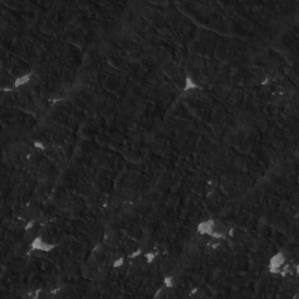
Label: non_frost